Question: I have the following array of given shape:
'''
print sph_pos_count.shape
(250,7)
print sph_pos_count[:3]
[[ 30. 1.94421493 2.26455071 689.30568152 434.85076648
718.60031987 211. ]
[ 60. 1.94421493 2.26455071 671.44480704 456.32674497
707.65630274 160. ]
[ 90. 1.94421493 2.26455071 653.58393256 477.80272345
696.71228561 125. ]]
'''
I want to select data and plot lines. I am doing the following, however the lines are connected at the ends:
'''
plt.plot(sph_pos_count[:,0], sph_pos_count[:,6], c = 'r', marker= '1')
'''

How do make sure that the ends of lines are not connected to beginning points of subsequent lines?
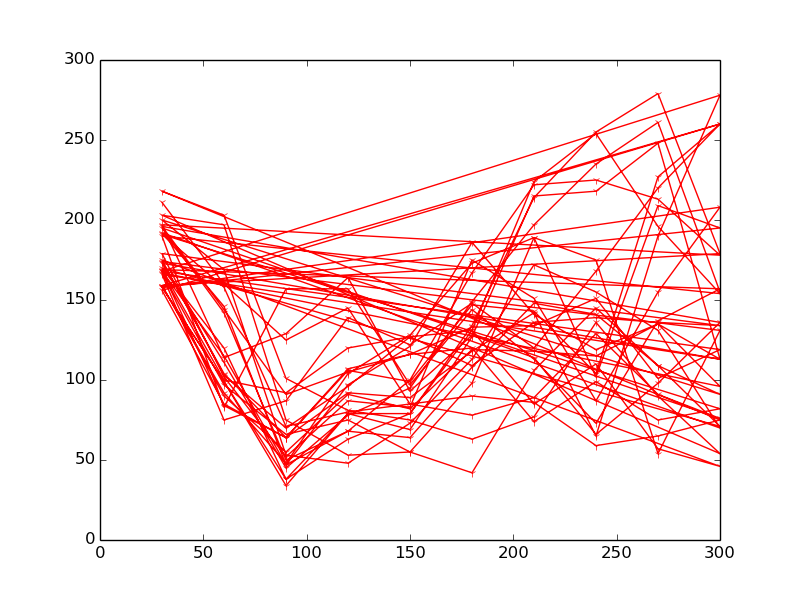
Answer: Check your data, especially the last row, your code itself should work fine:
'''
a=np.random.normal(size=(250,7))
a[:,0]=np.arange(250)*1.0
plt.plot(a[:,0], a[:,6], c = 'r', marker= '1')
'''

As expected, you have repeating values, so this should do the trick:
'''
a=np.random.normal(size=(250,7))
a[:,0]=np.array(range(25)*10)
plots=[plt.plot(a[i*25:(i*25+25),0], a[i*25:(i*25+25),6], c = 'r', marker= '1') for i in range(10)]
'''
Basically, plot one column in 10 segments.